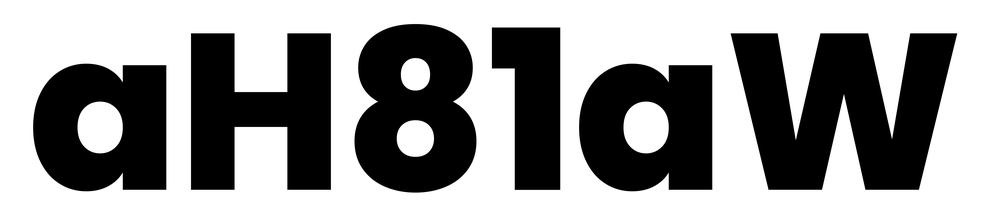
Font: Poppins-ExtraBold